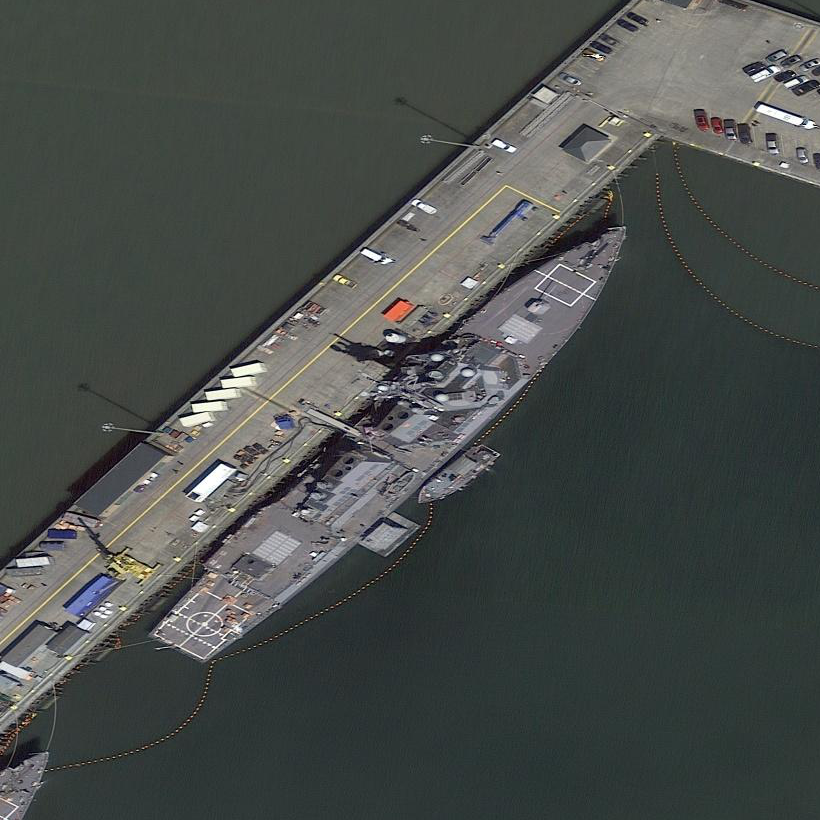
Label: destroyer